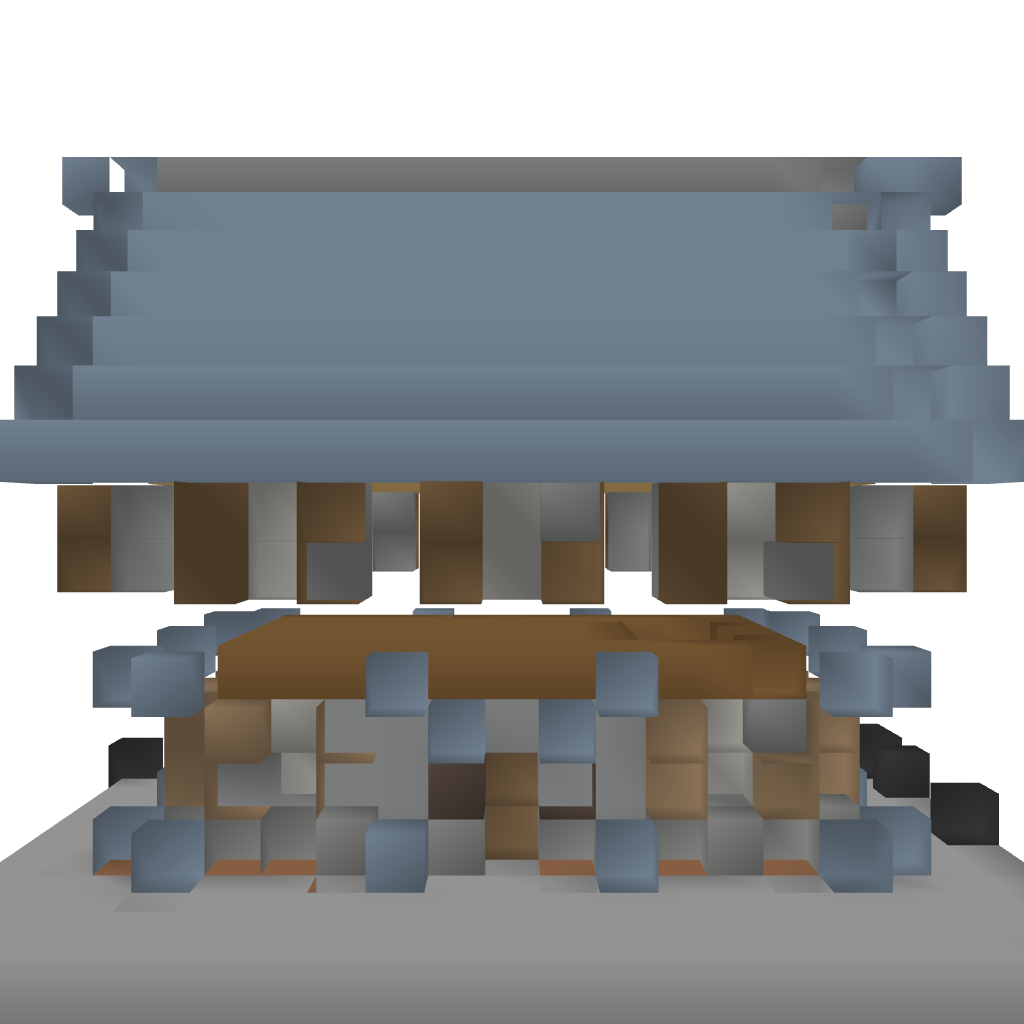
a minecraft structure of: Medieval House Small